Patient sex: M
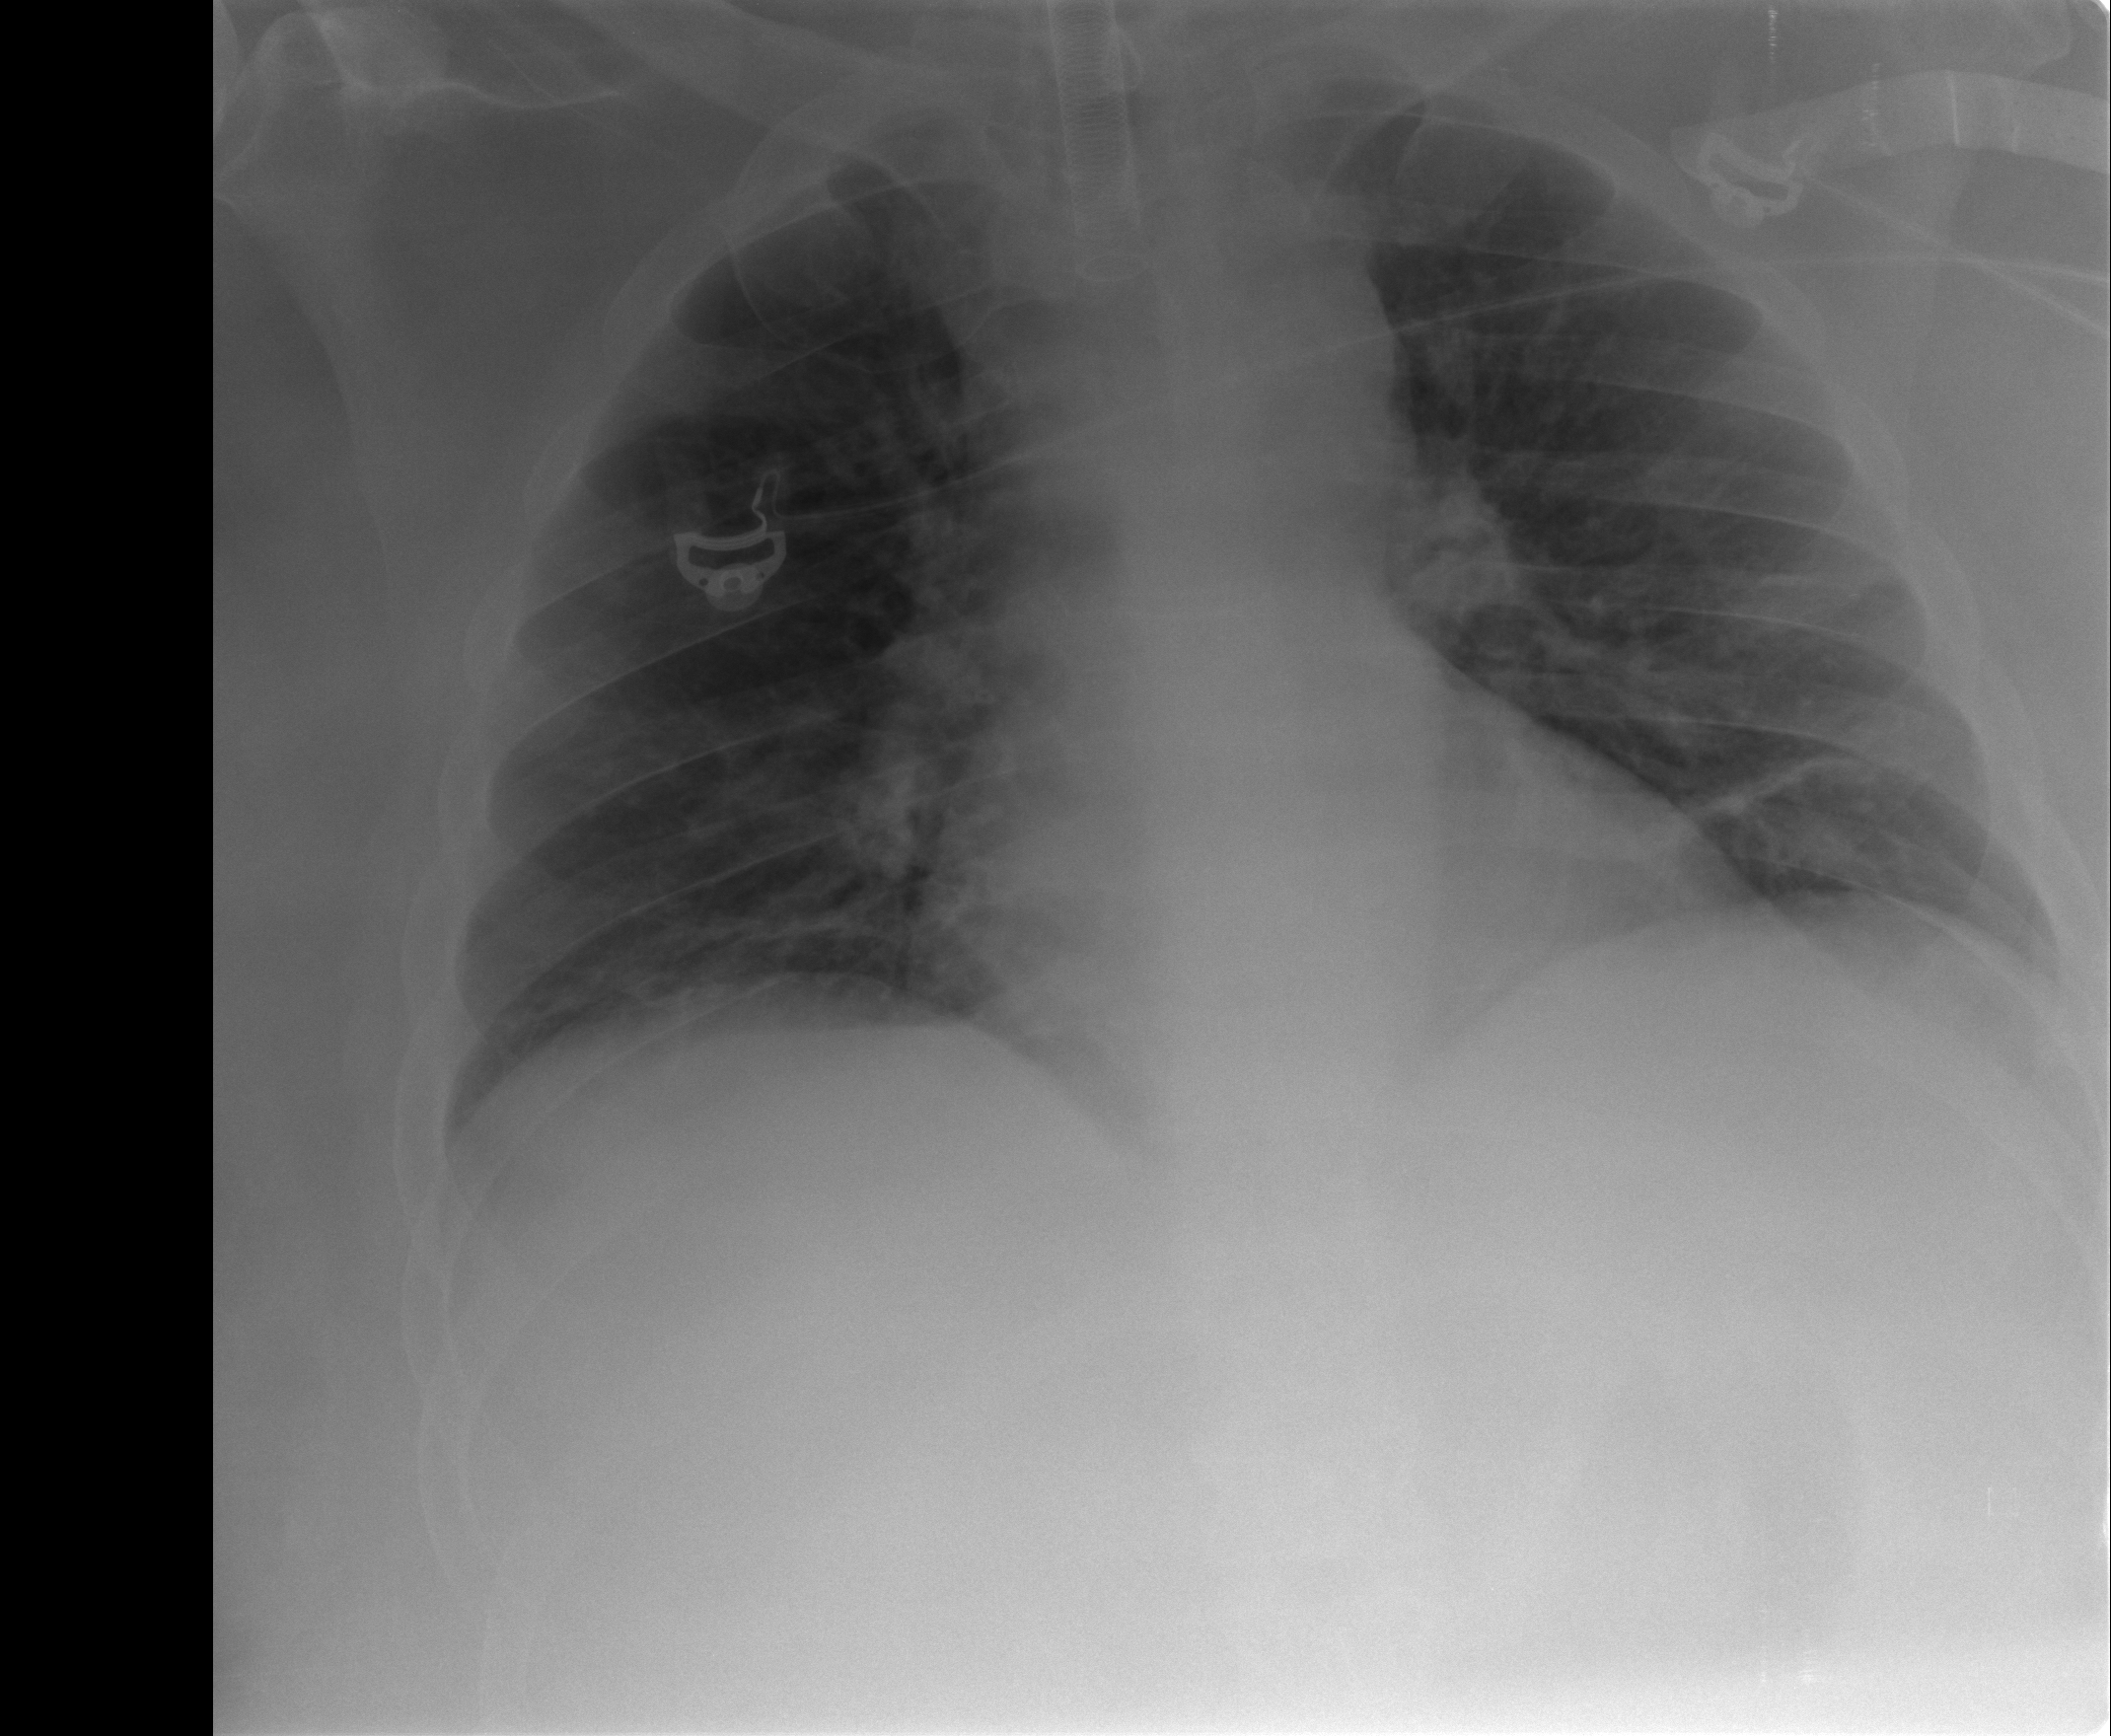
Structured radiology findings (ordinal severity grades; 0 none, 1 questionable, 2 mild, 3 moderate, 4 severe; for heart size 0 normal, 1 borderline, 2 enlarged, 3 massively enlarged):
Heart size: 1
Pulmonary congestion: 2
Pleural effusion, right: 0
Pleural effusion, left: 0
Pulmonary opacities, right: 0
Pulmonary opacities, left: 0
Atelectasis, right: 1
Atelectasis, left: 0